Живые клетки покрыты мембраной, структурную основу которой составляет двойной слой липидов, слабо проницаемый для воды и практически непроницаемый для ионов. Каждая клетка должна обмениваться с внешней средой различными веществами и, в частности, ионами. Перенос ионов через мембрану играет важную роль в процессах возбуждения клетки и передачи сигналов. Ионы проникают в клетку и выходят из неё через встроенные в мембрану белки — каналы.Каналы — это белки, которые выполняют функцию мембранных пор, так как формируют отверстия, сквозь которые могут проходить ионы. Мембранные каналы селективны — проницаемы только для определённых веществ. Селективность обусловлена радиусом пор и распределением заряженных функциональных групп в них. Существуют каналы, селективно пропускающие ионы натрия (натриевые каналы), а также калиевые, кальциевые и хлорные каналы. (см. рис 1.)  Рисунок 1. Клетка с каналами, проницаемыми для разных веществ
Часть А. Single channel & Whole cell patch clamp Бывают светочувствительные ионные каналы – канальные родопсины. Эти каналы переходят из закрытого состояния, в котором они непроницаемы для ионов, в открытое, поглощая фотоны определённой длины волны (см. рис. 2). Рисунок 2. Фотоцикл канального родопсина, состоящий из трёх состояний Далее белок проходит через несколько промежуточных состояний, чтобы вернуться из открытого состояния в закрытое (в дальнейшем мы будем считать, что в промежуточных состояниях канал также непроницаем для любых ионов). Все эти состояния вместе называются фотоциклом (см. рис 3., на котором показан фотоцикл, в котором одно промежуточное состояние $I$, $C$ и $O$ – закрытое и открытое состояния соответственно). Переходы между этими состояниями происходят с некоторой вероятностью.Переход из закрытого состояния в открытое невозможен без поглощения света. При наличии света этот переход также происходит с некоторой вероятностью.  Рисунок 3. Закрытое и открытое состояния канала Вероятность перехода между двумя состояниями $A$ и $B$ описывается величиной $\tau$ – характерное время перехода из $A$ в $B$. Это время определяется, как обратная производная вероятности перехода по времени: $\tau_{AB}=\left(\frac{dp}{dt}\right)^{-1}$ (то есть вероятность перехода за время $dt$ равна $dp$).
Рассмотрим белок, у которого возможны только два состояния $A$ и $B$. Пусть возможен прямой переход из состояния $A$ в состояние $B$ с известным характерным временем $\tau_{AB}$, а обратный переход не происходит (фактически это означает, что $\tau_{BA}\to{\infty}$). Рассмотрим образец, в котором находится $N$ таких белков. Пусть в начальный момент все они находятся в состоянии $A$. Найдите зависимость количества белков в каждом из состояний в зависимости от времени $N_A(t)$ и $N_B(t)$. Ответы выразите через $\tau_{AB}$ и $N$. Благодаря свободному пропусканию заряженных частиц (ионов) каналы в открытом состоянии эффективно увеличивают электрическую проводимость клеточной мембраны. Для изучения электрических свойств мембраны и изучения свойств ионных каналов существует метод локальной фиксации потенциала (Patch-clamp). Метод заключается в том, что стеклянная пипетка образует с клеточной мембраной контакт с сопротивлением в несколько гигаом – это так называемый гигаомный контакт. В пипетку, заполненную электролитом, помещается электрод, второй электрод помещается внеклеточно, в омывающей жидкости  Для измерения проводимостей одиночных каналов пипетку вместе с фрагментом клеточной мембраны, который находится внутри неё, открепляют от остальной клетки. В узком кончике пипетки остаётся настолько маленькая часть мембраны, что в ней может быть встроено не более одного канала. В случае со светочувствительными белками измеряется сила тока, протекающего через фрагмент мембраны: скачки силы тока при включении света говорят об открытии светочувствительного канала. Этот метод называется Single Channel Patch Clamp. (см.рис 5. получение фрагмента мембраны, правая картинка – выделенный фрагмент с одним каналом).  Рассмотрим измерения методом Single Channel Patch Clamp для трёх каналов. Все три канала имеют фотоциклы, состоящие из трёх состояний: $C$ (closed – закрытое), $O$ (opened – открытое) и $I$ (intermediate – промежуточное). Каналы имеют следующие характерные времена переходов:
Укажите, какие относятся к какому из каналов? Высота ступеньки везде одинаковая и равна $I=1.4~\text{пА}$. При измерении проводимости одиночных каналов, сила тока очень мала и сложно детектируется. Для того, чтобы избежать этих сложностей используют метод, в котором фрагмент мембраны, находящийся внутри пипетки пробивается избыточным давлением, а клетка остаётся прикреплённой к пипетке. Таким образом получается, что электрод внутри пипетки отделён от электрода в омывающей жидкости полной мембраной клетки. При этом раствор внутри клетки становится таким, который был налит внутрь пипетки. Такой метод называется Whole Cell Patch Clamp (см. рис 5, на левом рисунке получен Whole Cell контакт, см. рис 6, на котором показана клетка целиком) и он позволяет измерять токи, вызванные проводимостью всех каналов, находящихся в клеточной мембране, вместе.  Рисунок 6. Whole-cell подключение.
Часть B. Уравнение Нернста-Планка При открытии канала ионы могут проходить через него как под действием внешнего электрического поля, так и в результате тепловой диффузии.
Рассмотрим 3 клетки, в мембраны которых встроены каналы, описанные в предыдущем пункте. В мембране каждой клетки находится много ($\gg{1}$) каналов и все одного типа. Производятся измерения методом Whole Cell Patch Clamp. Включается свет и во всех трёх случаях дожидаются установления показаний силы тока, после чего свет выключается. Изобразите качественно зависимости силы тока от времени для всех трёх клеток. Чему равна установившаяся сила тока для каждой из клеток, если напряжение поданное между электродами и растворы в пипетке и в омывающей жидкости оставили без изменений после эксперимента в пункте A2. Ответы выразите через количество каналов в клетке $N=1000$, $\tau_{CO}$, $\tau_{OI}$ и $\tau_{IC}$. В мембране каждой клетки находится много ($\gg{1}$) каналов и все одного типа. Производятся измерения методом Whole Cell Patch Clamp. Включается свет и во всех трёх случаях дожидаются установления показаний силы тока, после чего свет выключается. Изобразите качественно зависимости силы тока от времени для всех трёх клеток. Чему равна установившаяся сила тока для каждой из клеток, если напряжение поданное между электродами и растворы в пипетке и в омывающей жидкости оставили без изменений после эксперимента в пункте A2. Ответы выразите через количество каналов в клетке $N=1000$, $\tau_{CO}$, $\tau_{OI}$ и $\tau_{IC}$. В мембране каждой клетки находится много ($\gg{1}$) каналов и все одного типа. Производятся измерения методом Whole Cell Patch Clamp. Включается свет и во всех трёх случаях дожидаются установления показаний силы тока, после чего свет выключается. Изобразите качественно зависимости силы тока от времени для всех трёх клеток. Чему равна установившаяся сила тока для каждой из клеток, если напряжение поданное между электродами и растворы в пипетке и в омывающей жидкости оставили без изменений после эксперимента в пункте A2. Ответы выразите через количество каналов в клетке $N=1000$, $\tau_{CO}$, $\tau_{OI}$ и $\tau_{IC}$. В мембране каждой клетки находится много ($\gg{1}$) каналов и все одного типа. Производятся измерения методом Whole Cell Patch Clamp. Включается свет и во всех трёх случаях дожидаются установления показаний силы тока, после чего свет выключается. Изобразите качественно зависимости силы тока от времени для всех трёх клеток. Чему равна установившаяся сила тока для каждой из клеток, если напряжение поданное между электродами и растворы в пипетке и в омывающей жидкости оставили без изменений после эксперимента в пункте A2. Ответы выразите через количество каналов в клетке $N=1000$, $\tau_{CO}$, $\tau_{OI}$ и $\tau_{IC}$. В мембране каждой клетки находится много ($\gg{1}$) каналов и все одного типа. Производятся измерения методом Whole Cell Patch Clamp. Включается свет и во всех трёх случаях дожидаются установления показаний силы тока, после чего свет выключается. Изобразите качественно зависимости силы тока от времени для всех трёх клеток. Чему равна установившаяся сила тока для каждой из клеток, если напряжение поданное между электродами и растворы в пипетке и в омывающей жидкости оставили без изменений после эксперимента в пункте A2. Ответы выразите через количество каналов в клетке $N=1000$, $\tau_{CO}$, $\tau_{OI}$ и $\tau_{IC}$. В мембране каждой клетки находится много ($\gg{1}$) каналов и все одного типа. Производятся измерения методом Whole Cell Patch Clamp. Включается свет и во всех трёх случаях дожидаются установления показаний силы тока, после чего свет выключается. Изобразите качественно зависимости силы тока от времени для всех трёх клеток. Чему равна установившаяся сила тока для каждой из клеток, если напряжение поданное между электродами и растворы в пипетке и в омывающей жидкости оставили без изменений после эксперимента в пункте A2. Ответы выразите через количество каналов в клетке $N=1000$, $\tau_{CO}$, $\tau_{OI}$ и $\tau_{IC}$. В мембране каждой клетки находится много ($\gg{1}$) каналов и все одного типа. Производятся измерения методом Whole Cell Patch Clamp. Включается свет и во всех трёх случаях дожидаются установления показаний силы тока, после чего свет выключается. Изобразите качественно зависимости силы тока от времени для всех трёх клеток. Чему равна установившаяся сила тока для каждой из клеток, если напряжение поданное между электродами и растворы в пипетке и в омывающей жидкости оставили без изменений после эксперимента в пункте A2. Ответы выразите через количество каналов в клетке $N=1000$, $\tau_{CO}$, $\tau_{OI}$ и $\tau_{IC}$.
Найдите полный поток ионов калия $J$, через селективный калиевый канал. Ответ выразите, через коэффициент диффузии $D$, молярную концентрацию калия снаружи клетки $c$ и её производную вдоль канала $\frac{dc}{dx}$, подвижность ионов калия $\mu$, элементарный заряд $e$ и напряжённость электрического поля $E$. Связь между коэффициентом диффузии $D$, подвижностью $\mu$ и температурой $T$ была открыта при изучении броуновского движения частиц независимо Эйнштейном и Смолуховским. Соотношение Эйнштена-Смолуховского: $$D=\mu kT, $$ где $k$ – постоянная Больцмана.
Часть C. Нормировка и определение селективности канала При проведении настоящего электрофизиологического эксперимента нужно накопление статистики, поэтому измеряют зависимость силы тока от времени для разных напряжений, поданных на клетку, а также повторяют эксперимент на других клетках с такими же каналами в мембране. Но все клетки имеют разный размер, из-за чего разное количество каналов попадает в их мембрану. Поэтому снятые показания для силы тока нормируют на величину пропорциональную количеству белков в клеточной мембране. В электрофизиологии принято нормировать силу тока на электрическую ёмкость клетки (потому что ёмкость пропорциональна площади мембраны $C \propto S \propto N$).  Рисунок 7. Whole-cell соединение и эквивалентная схема клетки. Другие электрические характеристики клетки ($R_M$ – электрическое сопротивление клеточной мембраны (когда все каналы закрыты), $R_S$ – так называемое сопротивление «доступа» к клетке) также влияют на сигнал, который снимается при whole-cell patch clamp измерениях. Эквивалентная схема клетки показана на рисунке 7.
Найдите, при каком напряжении $U_\text{rev}$ на клеточной мембране (мембранный потенциал) поток через открытый калиевый канал становится равным нулю при температуре $T=20^{\circ}\text{C}$. Ответ выразите через $T$, $c_\text{out}=4~\text{ммоль}/\text{л}$ и $c_\text{in}=155~\text{ммоль}/\text{л}$ – концентрации калия снаружи клетки и внутри неё, и фундаментальные физические константы.
По данным, изображенным на графиках, определите электрические характеристики мембраны клетки: $R_M$, $R_S$, $C_M$. Все три графика отражают зависимость тока через клеточную мембрану от времени для одной и той же точки (это всё один эксперимент, показаны разные участки по времени). Разные линии снизу вверх соответствуют напряжениям, поданным на мембрану: $\text{−120 мВ}$, $\text{−80 мВ}$, $\text{ −40 мВ}$, $\text{0 мВ}$, $\text{40 мВ}$, $\text{80 мВ}$, $\text{120 мВ}$. Зелёная линия сверху указывает на время, когда включен свет.
Определите, какой ион свободно проходит через канал, встроенный в мембрану этой клетки? Концентрации всех ионов в растворах пипетки и омывающем указаны на рисунке 7.
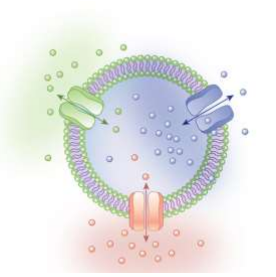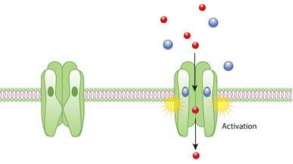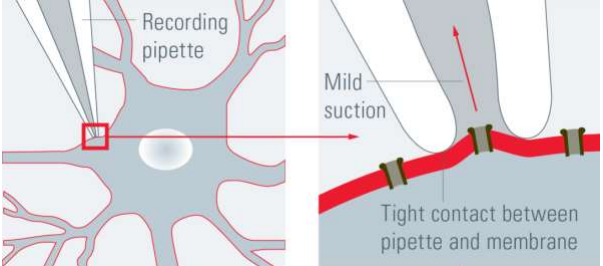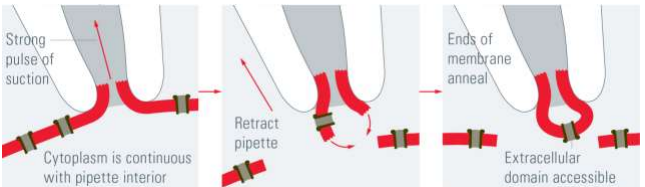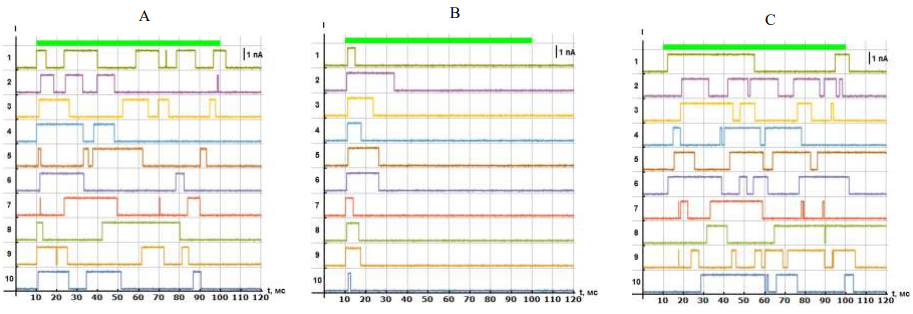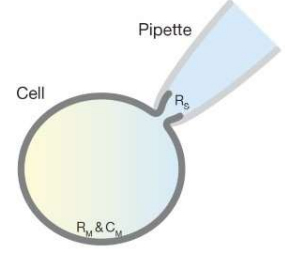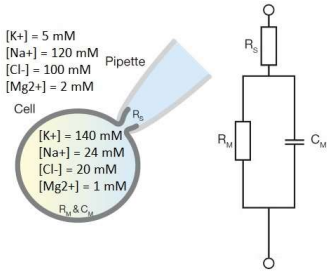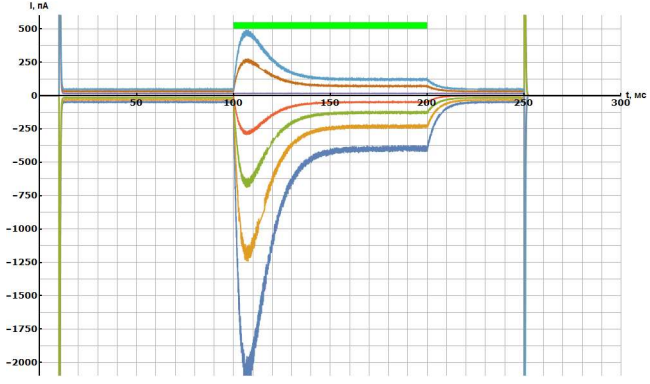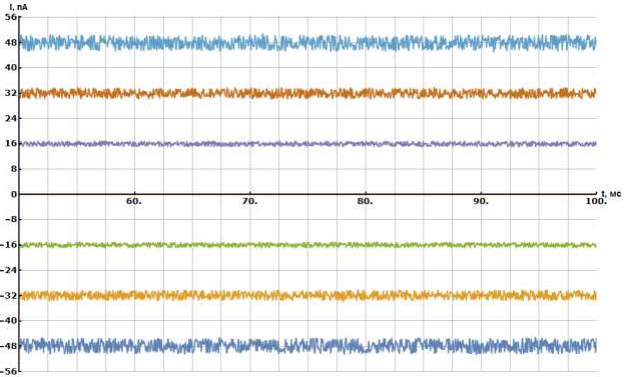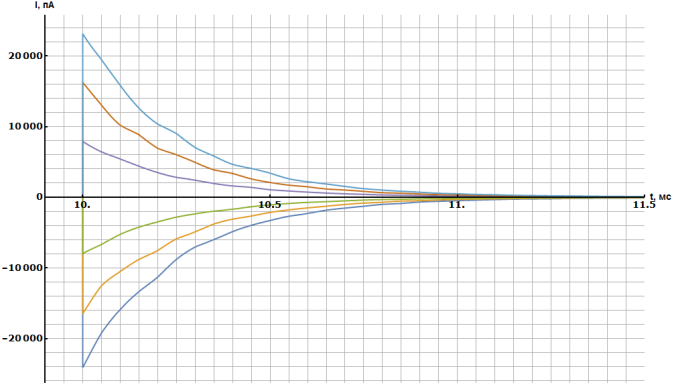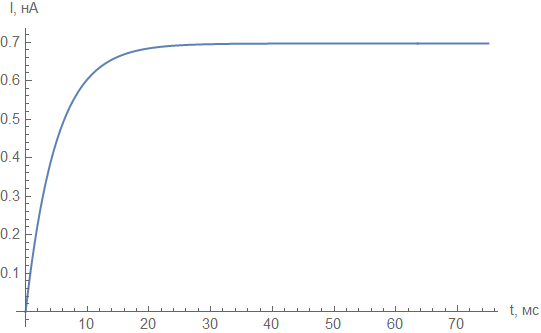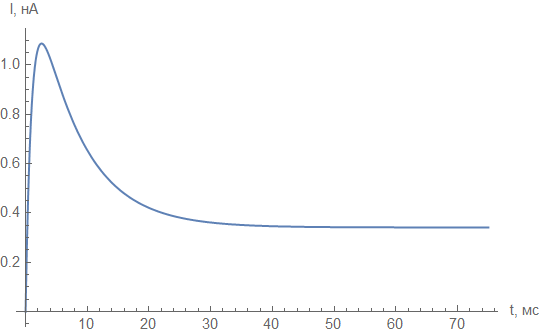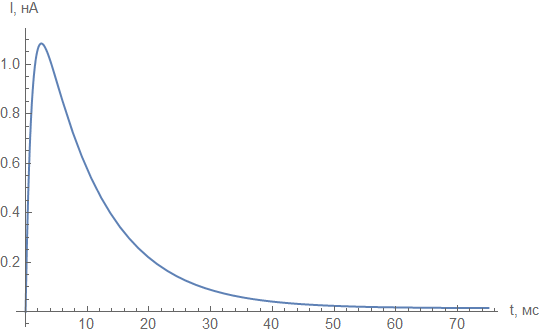
Рассмотрим белок, у которого возможны только два состояния $A$ и $B$. Пусть возможен прямой переход из состояния $A$ в состояние $B$ с известным характерным временем $\tau_{AB}$, а обратный переход не происходит (фактически это означает, что $\tau_{BA}\to{\infty}$).  Рассмотрим образец, в котором находится $N$ таких белков. Пусть в начальный момент все они находятся в состоянии $A$. Найдите зависимость количества белков в каждом из состояний в зависимости от времени $N_A(t)$ и $N_B(t)$. Ответы выразите через $\tau_{AB}$ и $N$.
Решение: Нам дана вероятность перехода в единицу времени т.е. вероятность $dp$ с которой за время $dt$ случится переход $dp = \frac{dt}{\tau_{AB}}$. Пусть в какой-то момент времени количество белков в состоянии $A$ равно $N_A(t)$. За время $dt$ каждый из этих белков с вероятностью $dp$ перейдет в состояние $B$ значит в среднем произойдет $N_A(t) dp$ переходов. Запишем дифференциальное уравнение на $N_A(t)$:\[d N_A = - N_A dp = - N_A \frac{dt}{\tau_{AB}}.\]Уравнение легко интегрируется:\[ \ln \frac{N_A(t)}{N} = - \frac{t}{\tau_{AB}}, \quad \Rightarrow \quad N_A(t) = N \cdot e^{-t/\tau_{AB}}.\]При этом $dN_B = - dN_A$ значит $N_B(t) = N - N_A(t) = N ( 1 - e^{-t/\tau_{AB}})$
Ответ: \[N_A(t) = N e^{-t/\tau_{AB}}\]\[N_B(t) = N (1-e^{-t/\tau_{AB}})\]

Укажите, какие относятся к какому из каналов? Высота ступеньки везде одинаковая и равна $I=1.4~\text{пА}$.
Решение: На графиках $C$ заметен различимый в масштабе $10~\text{мс}$ сдвиг во времени первого пика тока, следовательно $\tau_{CO} \approx 10~\text{мс}$ и графикам $C$ соответствует 1-ый тип каналов.График $B$ отличается от $A$ тем, что на масштабе $100~\text{мс}$ система не возвращается в состояние $C$ так как нет вторых пиков тока т.е. $\tau_{IC} \gg 100~\text{мс}$. Значит графику $A$ соответствует 2-ой тип каналов а графику $B$ 3-ий тип каналов. График $A$График $B$График $C$Каналы 2-го типаКаналы 3-го типаКаналы 1-го типа | График $A$ | График $B$ | График $C$ | | --- | --- | --- | | Каналы 2-го типа | Каналы 3-го типа | Каналы 1-го типа |

Рассмотрим 3 клетки, в мембраны которых встроены каналы, описанные в предыдущем пункте.  В мембране каждой клетки находится много ($\gg{1}$) каналов и все одного типа. Производятся измерения методом Whole Cell Patch Clamp. Включается свет и во всех трёх случаях дожидаются установления показаний силы тока, после чего свет выключается.  Изобразите качественно зависимости силы тока от времени для всех трёх клеток. Чему равна установившаяся сила тока для каждой из клеток, если напряжение поданное между электродами и растворы в пипетке и в омывающей жидкости оставили без изменений после эксперимента в пункте A2. Ответы выразите через количество каналов в клетке $N=1000$, $\tau_{CO}$, $\tau_{OI}$ и $\tau_{IC}$.
Решение: Запишем динамические уравнения на количество клеток в каждом из состояний:\[\begin{cases}\dot{N}_C = -\frac{N_C}{\tau_{CO}}+ \frac{N_I}{\tau_{IC}}\\ \dot{N}_O = -\frac{N_O}{\tau_{OI}} + \frac{N_C}{\tau_{CO}} \\\dot{N}_I = -\frac{N_I}{\tau_{IC}} + \frac{N_O}{\tau_{OI}}\end{cases}.\]Сначала найдем равновесное количество $N_O$. Для этого приравняем к нулю производные и выразим $N_C$ и $N_I$ через $N_O$:\[N_C = N_O \frac{\tau_{CO}}{\tau_{OI}}, \quad N_I = N_O \frac{\tau_{IC}}{\tau_{OI}}.\]Общее количество клеток $N = N_C + N_O + N_I$, поэтому\[ N_O = N \frac{\tau_{OI}}{\tau_{CO}+\tau_{OI}+\tau_{IC}}\]Если обозначит $v=\begin{pmatrix} N_C \\ N_O \\ N_I \end{pmatrix}$ то динамические уравнение можно записать в матричном виде:\[ \dot{v} =\begin{pmatrix}-\frac{1}{\tau_{CO}} & 0 & \frac{1}{\tau_{IC}}\\\frac{1}{\tau_{CO}} & -\frac{1}{\tau_{OI}} & 0\\0 & \frac{1}{\tau_{OI}} & -\frac{1}{\tau_{IC}}\end{pmatrix} v = Av\]Найдем собственные значения $\lambda$ и соответствующие им собственные вектора $v_\lambda$: $A v_\lambda = \lambda v_\lambda$. Перепишем это уравнение в виде $(A - \lambda E) v_\lambda = 0$ и найдем $\lambda$ приравняв $\det(A - \lambda E) = 0$.\[ \det (A - \lambda E) = -\left( \frac{1}{\tau_{CO}} + \lambda \right) \left( \frac{1}{\tau_{OI}} + \lambda \right) \left( \frac{1}{\tau_{IC}} + \lambda \right) + \frac{1}{\tau_{IC}} \frac{1}{\tau_{CO}} \frac{1}{\tau_{OI}} = 0 \]Получаем корень $\lambda=0$ соответствующий положению равновесия и два других корня, являющиеся решениями квадратного уравнения:\[ \lambda \left[\left( \frac{1}{\tau_{OI}} \frac{1}{\tau_{IC}}+ \frac{1}{\tau_{IC}} \frac{1}{\tau_{CO}} + \frac{1}{\tau_{CO}}\frac{1}{\tau_{OI}} \right)+\lambda\left( \frac{1}{\tau_{CO}} + \frac{1}{\tau_{OI}} + \frac{1}{\tau_{IC}} \right)+\lambda^2 \right] = 0\]Получим два характерных времени процесса установления равновесия:\[\lambda_{1,2} = \frac{-\left( \frac{1}{\tau_{CO}} + \frac{1}{\tau_{OI}} + \frac{1}{\tau_{IC}} \right) \pm \sqrt{\left( \frac{1}{\tau_{CO}} + \frac{1}{\tau_{OI}} + \frac{1}{\tau_{IC}} \right)^2 - 4 \left( \frac{1}{\tau_{OI}} \frac{1}{\tau_{IC}}+ \frac{1}{\tau_{IC}} \frac{1}{\tau_{CO}} + \frac{1}{\tau_{CO}}\frac{1}{\tau_{OI}} \right)}}{2}\]Для клеток первого типа $\lambda_1 = -\frac{1}{0.10~\text{мс}}$, $\lambda_2 = -\frac{1}{4.97~\text{мс}}$. $I_\infty=1.4~\text{пА} \cdot N_O\approx 0.70~\text{нА}$.  Для клеток второго типа $\lambda_1 = -\frac{1}{7.29~\text{мс}}$, $\lambda_2 = -\frac{1}{1.00~\text{мс}}$. $I_\infty=1.4~\text{пА} \cdot N_O\approx 0.34~\text{нА}$.  Для клеток третьего типа $\lambda_1 = -\frac{1}{9.89~\text{мс}}$, $\lambda_2 = -\frac{1}{1.00~\text{мс}}$. $I_\infty=1.4~\text{пА} \cdot N_O\approx 0.014~\text{нА}$.  | Первый тип | Второй тип | Третий тип | | --- | --- | --- | | $I_\infty \approx 0.70~\text{нА}$ | $I_\infty \approx 0.34~\text{нА}$ | $I_\infty \approx 0.014~\text{нА}$ |
Ответ: | Первый тип | Второй тип | Третий тип | | --- | --- | --- | | $I_\infty \approx 0.70~\text{нА}$ | $I_\infty \approx 0.34~\text{нА}$ | $I_\infty \approx 0.014~\text{нА}$ | Ответ: Первый типВторой типТретий тип$I_\infty \approx 0.70~\text{нА}$$I_\infty \approx 0.34~\text{нА}$$I_\infty \approx 0.014~\text{нА}$

Найдите полный поток ионов калия $J$, через селективный калиевый канал. Ответ выразите, через коэффициент диффузии $D$, молярную концентрацию калия снаружи клетки $c$ и её производную вдоль канала $\frac{dc}{dx}$, подвижность ионов калия $\mu$, элементарный заряд $e$ и напряжённость электрического поля $E$. Примечание: подвижностью называется коэффициент пропорциональности между скоростью дрейфового движения частиц и силой, действующей на них: $\mu F=v$.

 В поток ионов вносят вклад два эффекта: диффузия $J_1 = - D \frac{dc}{dx}$ и дрейфовое движение $J_2 = vc = \mu E e c$.

Ответ:

 \[ J  =  -D \frac{dc}{dx} + \mu E e c\]
Решение: В поток ионов вносят вклад два эффекта: диффузия $J_1 = - D \frac{dc}{dx}$ и дрейфовое движение $J_2 = vc = \mu E e c$.
Ответ: \[ J = -D \frac{dc}{dx} + \mu E e c\]

Найдите, при каком напряжении $U_\text{rev}$ на клеточной мембране (мембранный потенциал) поток через открытый калиевый канал становится равным нулю при температуре $T=20^{\circ}\text{C}$. Ответ выразите через $T$, $c_\text{out}=4~\text{ммоль}/\text{л}$ и $c_\text{in}=155~\text{ммоль}/\text{л}$ – концентрации калия снаружи клетки и внутри неё, и фундаментальные физические константы. Примечание: Мембранный потенциал считается положительным, если плюс находится на внутренней поверхности мембраны клетки.

 Нулевому току соответствует нулевой поток ионов $J=0$. Направим ось $x$ внутрь мембраны:\[ -\mu k T \frac{dc}{dx} + \mu \frac{dU}{dx} e c = 0.\]Получим дифференциальное уравнение:\[ dU = \frac{kT}{e} \frac{dc}{c} \quad \Rightarrow \quad U = \frac{kT}{e} \ln \frac{c_\text{out}}{c_\text{in}}\]

Ответ:

 \[ U_\text{rev} = \frac{kT}{e} \ln \frac{ c_\text{out}}{c_\text{in}} \approx  -92.4~\text{мВ}\]
Решение: Нулевому току соответствует нулевой поток ионов $J=0$. Направим ось $x$ внутрь мембраны:\[ -\mu k T \frac{dc}{dx} + \mu \frac{dU}{dx} e c = 0.\]Получим дифференциальное уравнение:\[ dU = \frac{kT}{e} \frac{dc}{c} \quad \Rightarrow \quad U = \frac{kT}{e} \ln \frac{c_\text{out}}{c_\text{in}}\]
Ответ: \[ U_\text{rev} = \frac{kT}{e} \ln \frac{ c_\text{out}}{c_\text{in}} \approx -92.4~\text{мВ}\]

По данным, изображенным на графиках, определите электрические характеристики мембраны клетки: $R_M$, $R_S$, $C_M$. Все три графика отражают зависимость тока через клеточную мембрану от времени для одной и той же точки (это всё один эксперимент, показаны разные участки по времени). Разные линии снизу вверх соответствуют напряжениям, поданным на мембрану: $\text{−120 мВ}$, $\text{−80 мВ}$, $\text{ −40 мВ}$, $\text{0 мВ}$, $\text{40 мВ}$, $\text{80 мВ}$, $\text{120 мВ}$. Зелёная линия сверху указывает на время, когда включен свет.
Решение: После установления тока и до включения света зависимость тока через мембрану от напряжения: $U,~\text{мВ}$$I,~\text{пА}$-120-48-80-32-40-164016803212048 Коэффициент наклона этой зависимости исходя из данных равен $2.5~\text{ГОм}$, а исходя из эквивалентной схемы равен $R_M + R_S$.В начальный момент времени зависимость тока от времени и напряжения: $U,~\text{мВ}$$I,~\text{нА}$$10.0~\text{мс}$$10.1~\text{мс}$$10.2~\text{мс}$$10.3~\text{мс}$$10.4~\text{мс}$-120-24-16-11-7-5-80-16-11-7-5-3-40-8-5-3.5-2.5-1.540953.521.580161075312023161075 Исходя из данных средний коэффициент наклона зависимостей $\ln\left(\frac{I(t)}{I(10.0~\text{мс})}\right)$ от $t$ равен $-4.0~\text{мс}^{-1}$, а исходя из эквивалентной схемы он равен $-\frac{1}{R_MC_M}$.Площадь под графиком зависимостей $I(t)$ равна заряду, который должен протечь через мембрану, чтобы зарядить конденсатор до напряжения $U$. Из данных получим: $U, мВ$$q,~\text{пКл}$-120-6,03-80-3,94-40-1,94401,87803,891205,89 Коэффициент наклона этой зависимости равен $49~\text{нФ}$ и также равен $C_M$. Тогда $R_M = \frac{1}{4.0~\text{мс}^{-1} \cdot C_M} =5.0~\text{МОм}$ и $R_S = 2.5~\text{ГОм}$. | $U,~\text{мВ}$ | $I,~\text{пА}$ | | --- | --- | | -120 | -48 | | -80 | -32 | | -40 | -16 | | 40 | 16 | | 80 | 32 | | 120 | 48 |
Ответ: | $R_S$ | $R_M$ | $C_M$ | | --- | --- | --- | | $2.5~\text{ГОм}$ | $5.0~\text{МОм}$ | $49~\text{нФ}$ | Ответ: $R_S$$R_M$$C_M$$2.5~\text{ГОм}$$5.0~\text{МОм}$$49~\text{нФ}$

Определите, какой ион свободно проходит через канал, встроенный в мембрану этой клетки?  Концентрации всех ионов в растворах пипетки и омывающем указаны на рисунке 7.
Решение: Из графиков видно, что при $U\approx 40~\text{мВ}$ ток при включенном свете остается практически нулевым. Рассчитаем $U_\text{rev}$ для предложенных ионов: Ион$U_\text{rev},~\text{мВ}$$\rm K^+$-84,1$\rm Na^+$40,6$\rm Cl^-$-40,6$\rm Mg^{2+}$8,8 | Ион | $U_\text{rev},~\text{мВ}$ | | --- | --- | | $\rm K^+$ | -84,1 | | $\rm Na^+$ | 40,6 | | $\rm Cl^-$ | -40,6 | | $\rm Mg^{2+}$ | 8,8 |
Ответ: Ион $\rm Na ^+$.
Темы:
T, Цепи, Расчет цепей, 2019, Сборы XY, Y, XXI век, Биофизика